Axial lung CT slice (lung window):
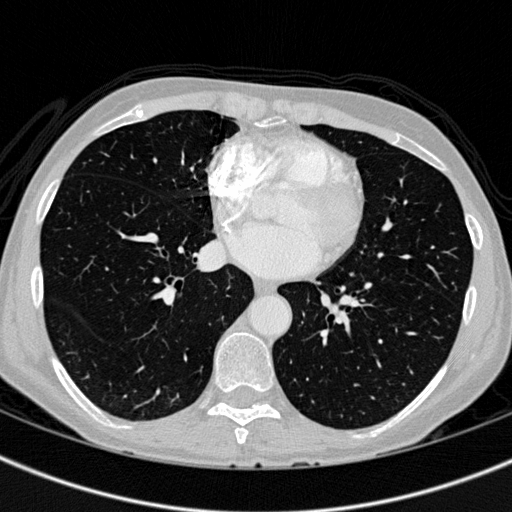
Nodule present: no